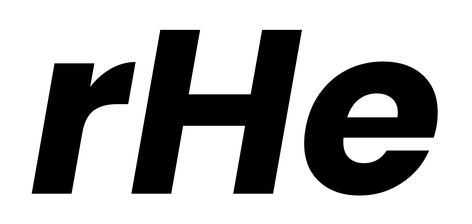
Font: Poppins-BoldItalic